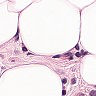
Metastatic tissue present: yes